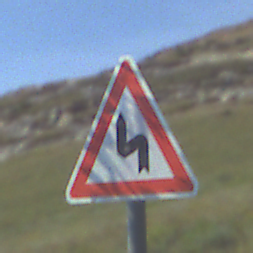
Verkehrszeichen: DoppelkurveZunaechstLinks
Umgebung: Outdoor, Nature
Tageszeit: Night
Wetter: PartlyCloudy
Licht: Natural
Jahreszeit: NotSpecified
Kontrast: HighContrast